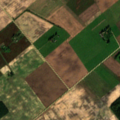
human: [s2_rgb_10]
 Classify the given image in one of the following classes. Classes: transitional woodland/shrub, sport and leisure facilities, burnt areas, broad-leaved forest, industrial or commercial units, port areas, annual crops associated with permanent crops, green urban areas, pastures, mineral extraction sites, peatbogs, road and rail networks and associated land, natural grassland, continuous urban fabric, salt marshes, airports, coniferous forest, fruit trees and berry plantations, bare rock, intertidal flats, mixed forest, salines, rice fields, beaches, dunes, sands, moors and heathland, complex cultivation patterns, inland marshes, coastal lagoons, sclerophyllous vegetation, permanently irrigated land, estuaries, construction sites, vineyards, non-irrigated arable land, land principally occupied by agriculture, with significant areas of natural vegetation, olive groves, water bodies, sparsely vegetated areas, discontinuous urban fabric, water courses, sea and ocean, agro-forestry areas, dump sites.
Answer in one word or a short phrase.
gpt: non-irrigated arable land, land principally occupied by agriculture, with significant areas of natural vegetation